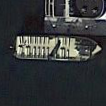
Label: civil